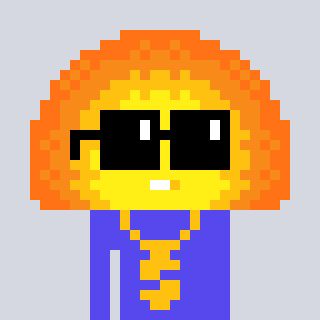
a pixel art character with square black sunglasses, a sunset-shaped head and a computerblue-colored body on a cool background